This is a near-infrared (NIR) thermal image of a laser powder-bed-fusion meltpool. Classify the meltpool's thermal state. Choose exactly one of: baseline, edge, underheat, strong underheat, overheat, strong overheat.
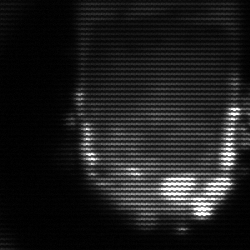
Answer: baseline